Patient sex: M
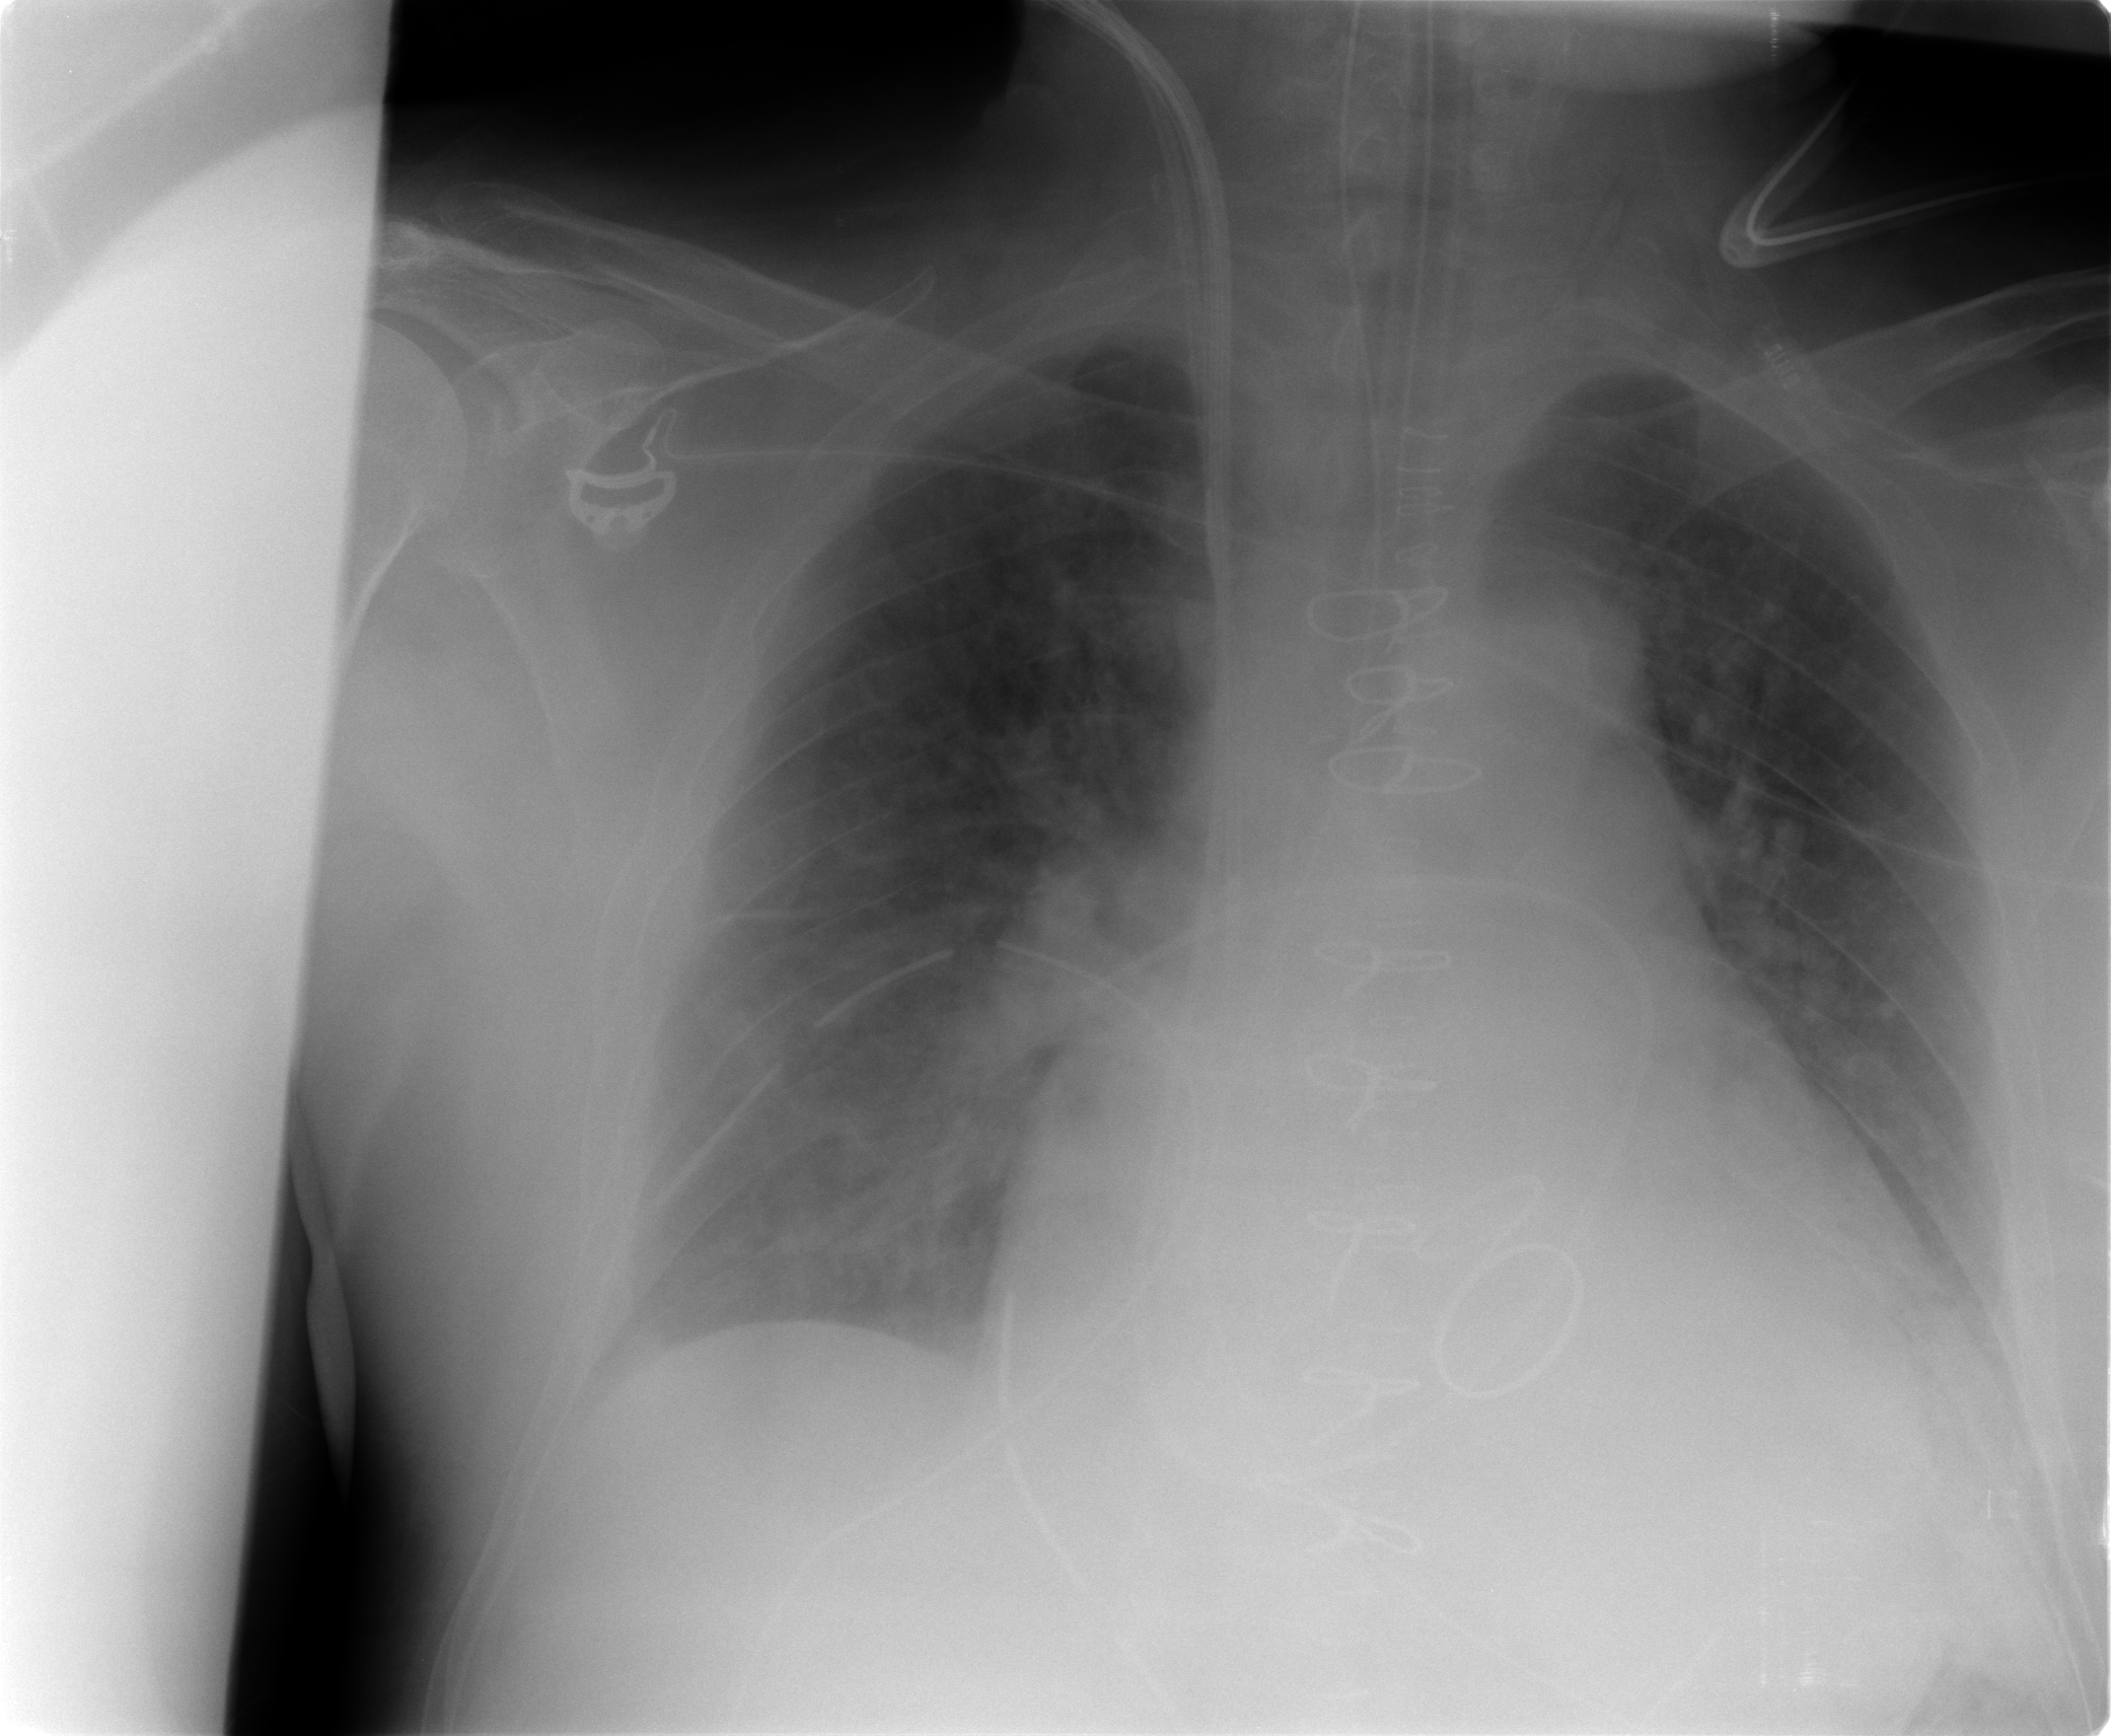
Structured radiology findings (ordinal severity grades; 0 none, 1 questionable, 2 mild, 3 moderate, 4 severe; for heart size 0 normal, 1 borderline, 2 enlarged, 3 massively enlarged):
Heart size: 2
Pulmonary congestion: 3
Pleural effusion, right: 2
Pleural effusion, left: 2
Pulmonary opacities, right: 2
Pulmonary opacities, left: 2
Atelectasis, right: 2
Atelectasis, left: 2